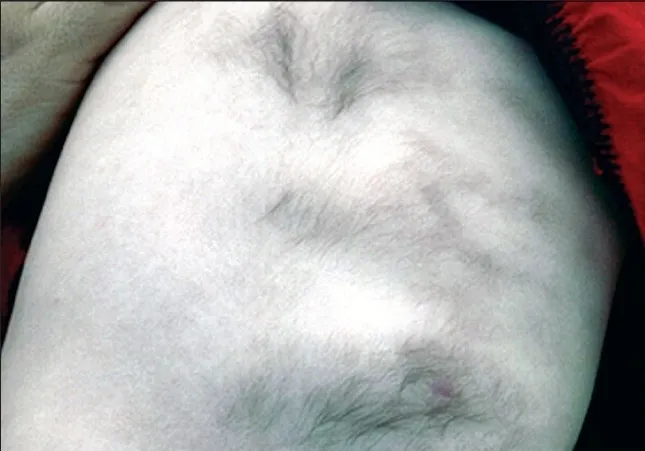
MSMH on the arm.
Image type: medical_photograph (skin_photograph)